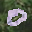
Label: 0